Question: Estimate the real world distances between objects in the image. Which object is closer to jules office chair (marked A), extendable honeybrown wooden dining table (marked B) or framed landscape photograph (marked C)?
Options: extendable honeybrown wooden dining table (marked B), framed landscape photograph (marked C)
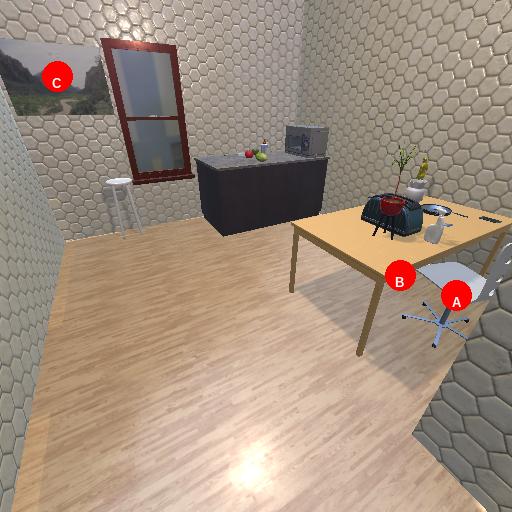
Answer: extendable honeybrown wooden dining table (marked B)